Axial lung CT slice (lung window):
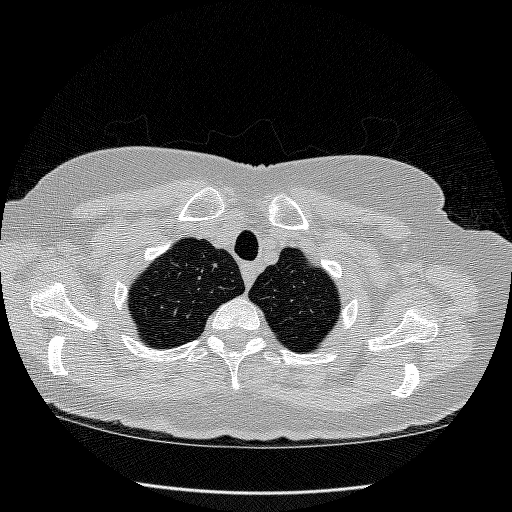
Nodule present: no